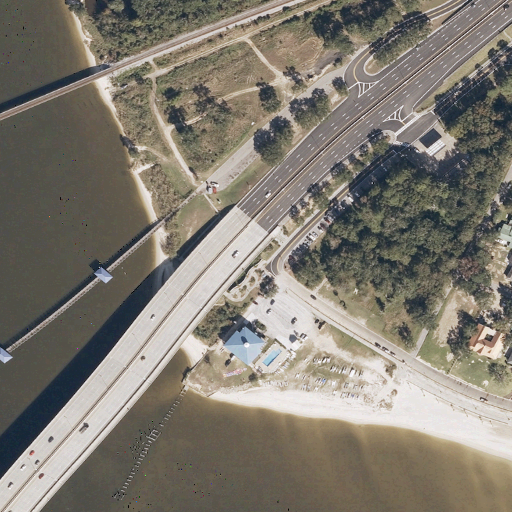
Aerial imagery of cape in Mississippi named Plummer Point containing open water, low intensity development, medium intensity development, open development, high intensity development, barren land, herbaceous wetlands, and evergreen forest